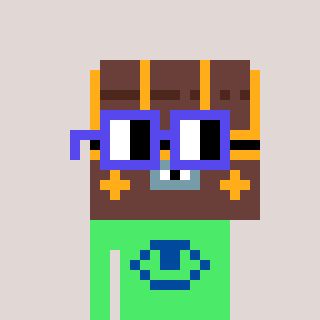
a pixel art character with square blue glasses, a treasure chest-shaped head and a teal-colored body on a warm background